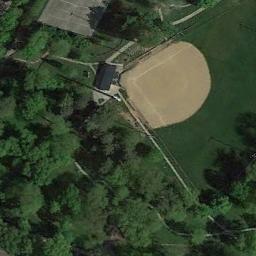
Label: baseball_diamond